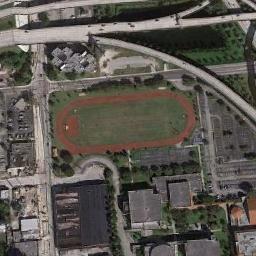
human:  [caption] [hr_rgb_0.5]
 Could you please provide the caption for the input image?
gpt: Track and field are built next to residential areas, Surrounded by roads and vegetation .

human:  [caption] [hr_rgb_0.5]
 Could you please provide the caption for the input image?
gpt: The ground track field is on a block and a bifurcated freeway is next to the ground track field  .

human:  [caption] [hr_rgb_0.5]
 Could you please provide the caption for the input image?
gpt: The oval ground track is red .

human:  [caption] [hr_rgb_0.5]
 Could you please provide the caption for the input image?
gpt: Many buildings are near the ground track field .

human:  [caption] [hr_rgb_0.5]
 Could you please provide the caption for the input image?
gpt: The ground track field beside an overpass .